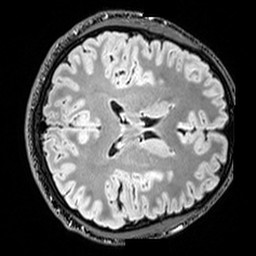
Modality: T2w
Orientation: axial
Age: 25
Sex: male
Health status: healthy
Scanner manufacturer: siemens
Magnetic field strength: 3 T
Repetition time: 5 s
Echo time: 0.397 s